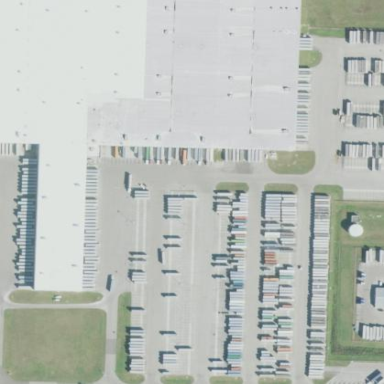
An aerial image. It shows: Logistics area.